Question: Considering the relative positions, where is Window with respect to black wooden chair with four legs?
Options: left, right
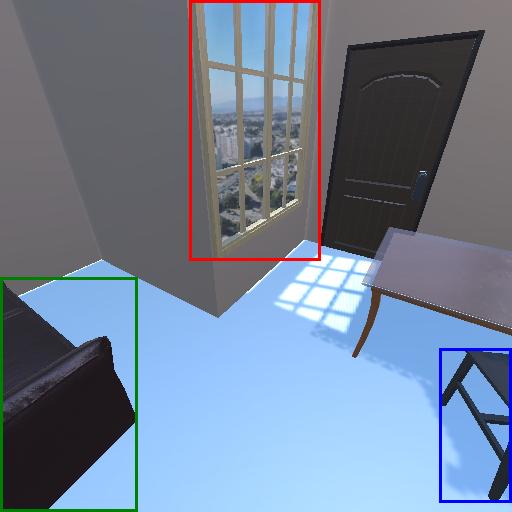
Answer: left